Question: I have made a form (GUI) in Visual C++ & while debugging it step by step, I got the following error, which stopped further debugging of the code.
The screenshot of the error is shown below.
How to solve this?

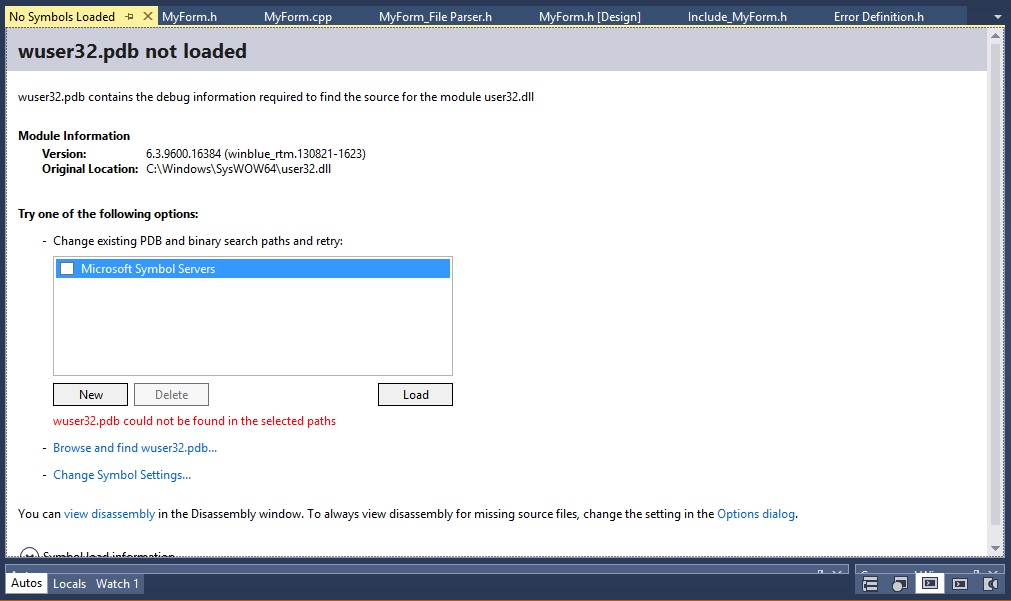
Answer: Good chance further debugging is in fact stopped - seems you tried to step into a system function (implemented in wuser32.dll), and you can't debug this without matching symbols. You can post a screenshot of the stack window at this point to help us verify.
First, try to just continue (F5 or Shift+F11 to step out).
If for some reason you must view at least function names at this location - check the 'microsoft symbol server' at the screen you show. and click load. After a brief download pause, you should be able to see at least a disassembly window, and hopefully a meaningful name for the current stack frame.